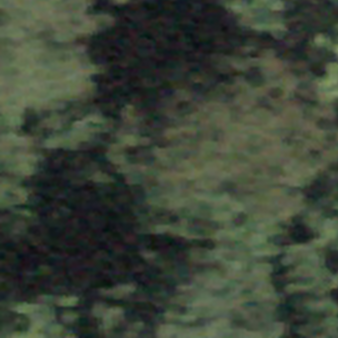
Label: other